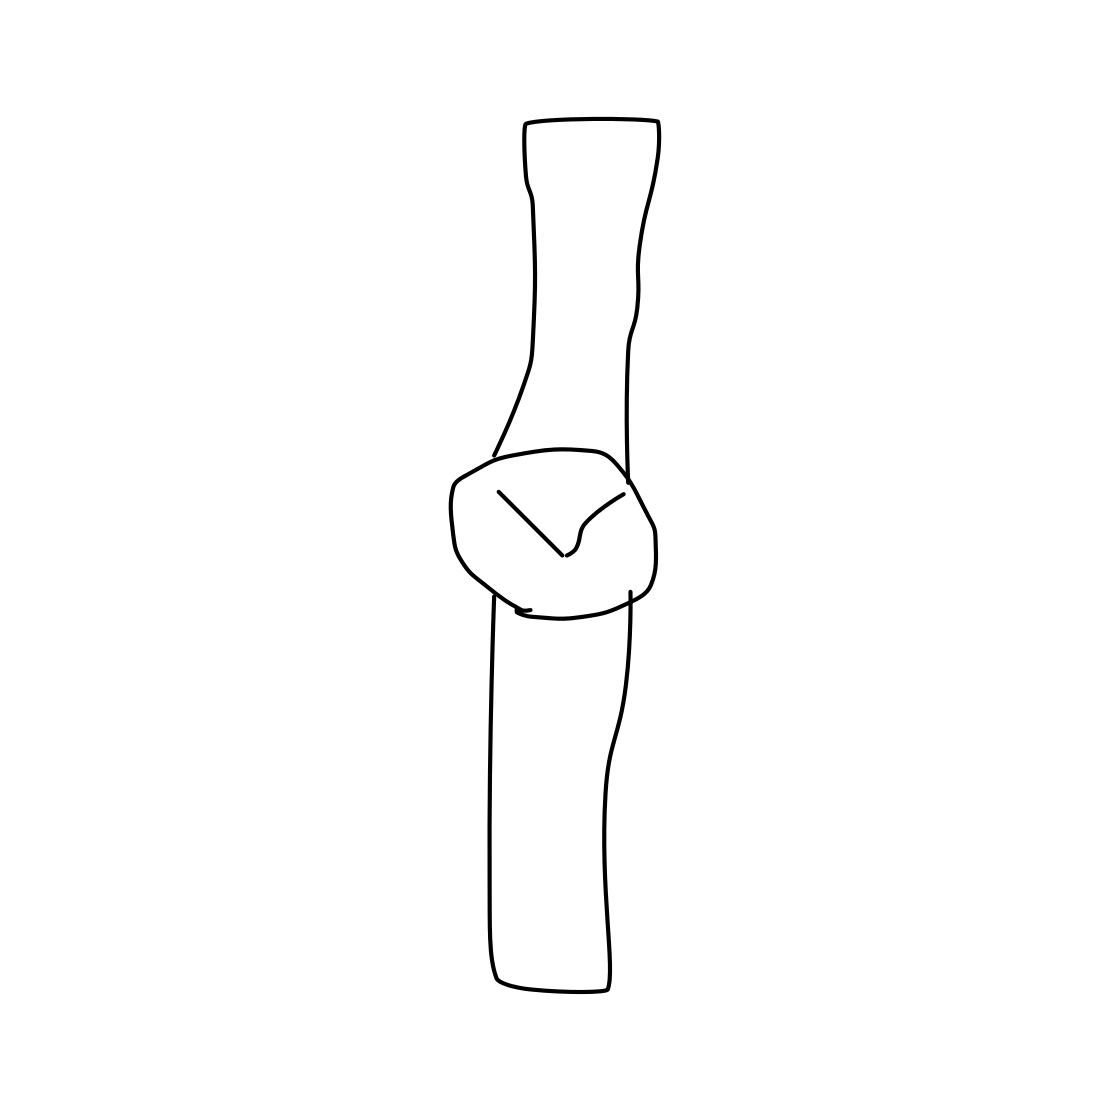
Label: wrist-watch